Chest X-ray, PA view. Patient: 53 years old, sex F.
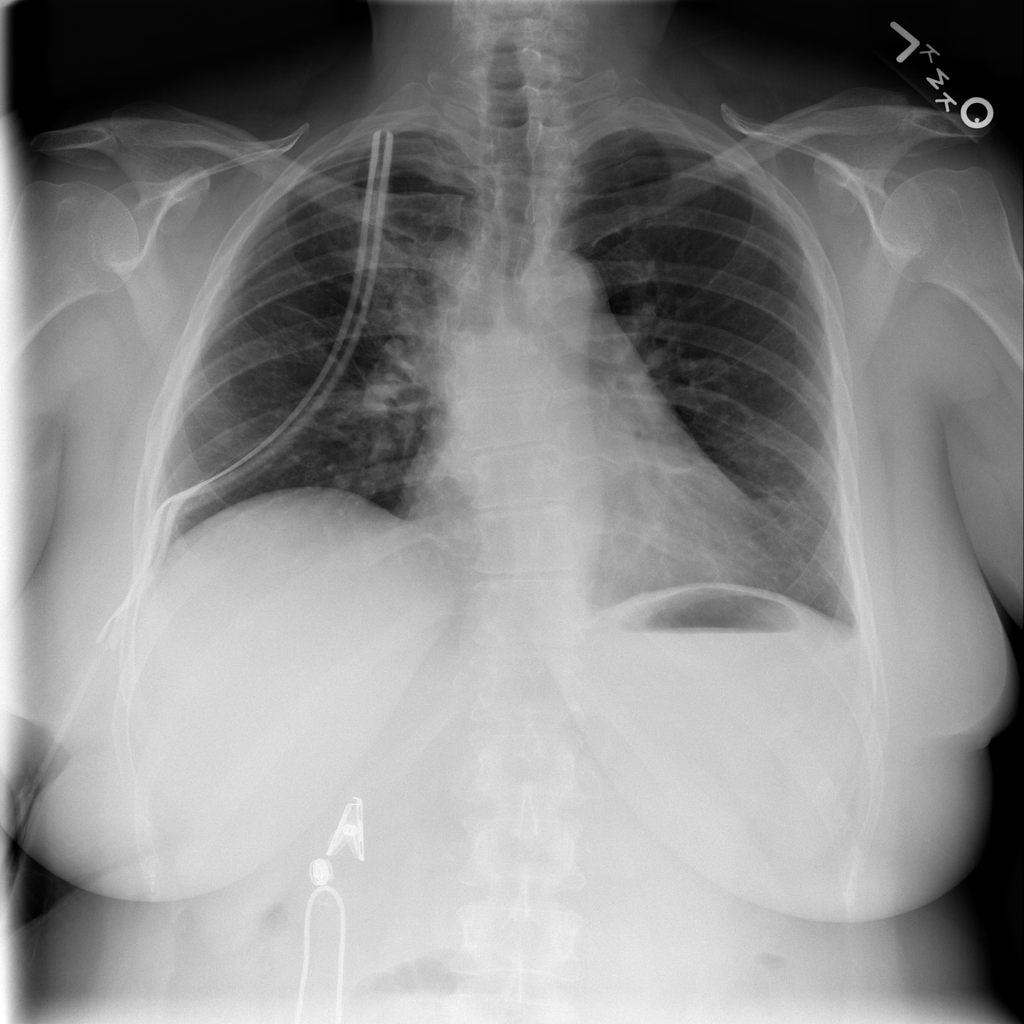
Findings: Atelectasis, Effusion